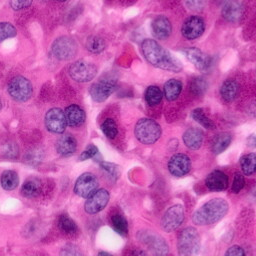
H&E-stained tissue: Pancreatic